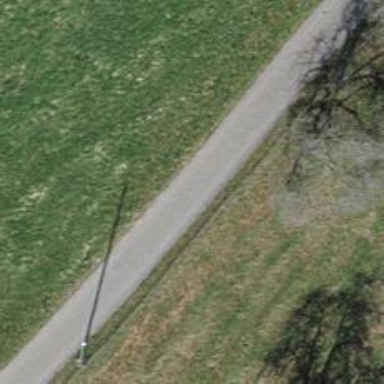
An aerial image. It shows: Unclassified road with paved surface.